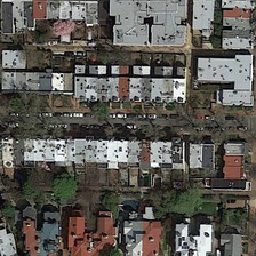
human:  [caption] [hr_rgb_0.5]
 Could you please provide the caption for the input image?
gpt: Here are two blocks of residential area.

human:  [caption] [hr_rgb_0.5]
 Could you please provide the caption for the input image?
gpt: There are two compact spaces here.

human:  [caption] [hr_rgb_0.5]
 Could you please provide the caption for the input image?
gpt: There are two compact neighborhoods here.

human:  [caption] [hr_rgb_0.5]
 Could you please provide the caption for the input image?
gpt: Here are two blocks of compact residential areas.

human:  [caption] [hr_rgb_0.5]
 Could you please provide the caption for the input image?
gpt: There are two compact residential areas.